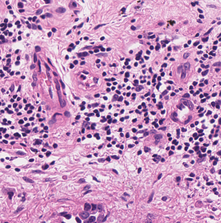
Tumor epithelial tissue: no
Tumor-associated stroma tissue: yes
Normal tissue: no